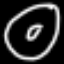
Label: donut